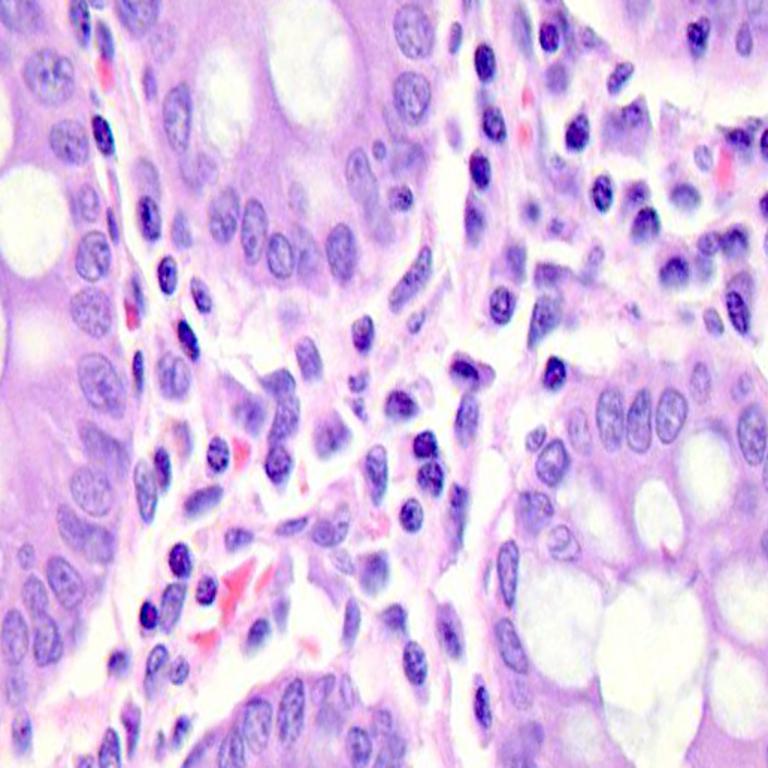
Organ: colon
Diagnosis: benign